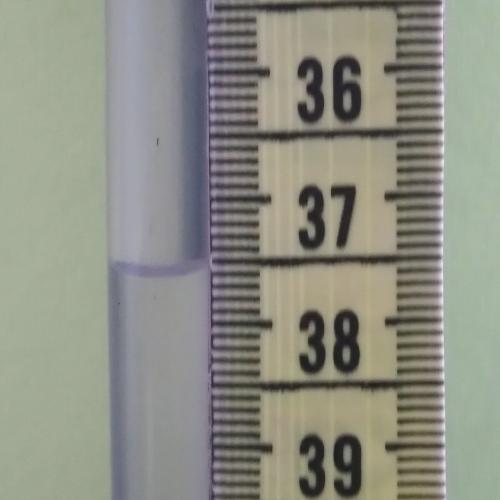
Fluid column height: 37.6 cm